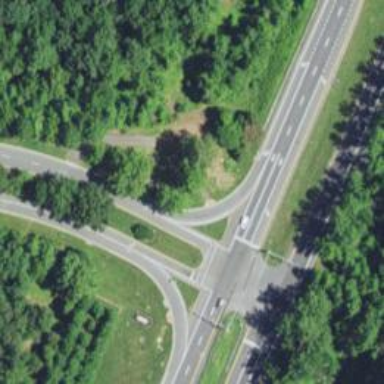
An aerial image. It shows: Trunk link highway.